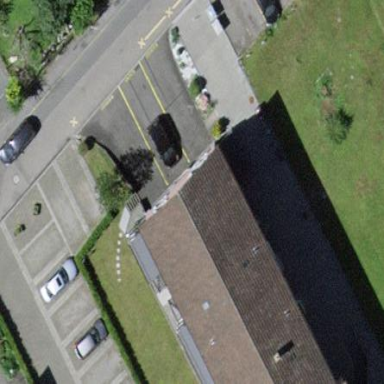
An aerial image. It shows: Street side parking area.